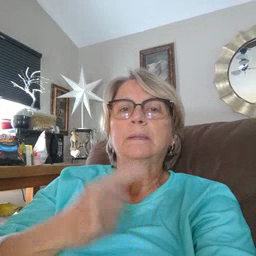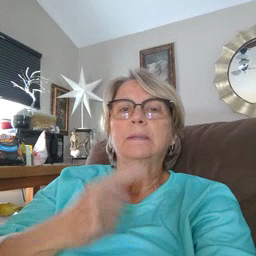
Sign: water